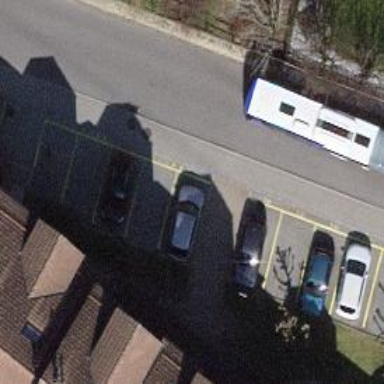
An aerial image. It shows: Sidewalk.